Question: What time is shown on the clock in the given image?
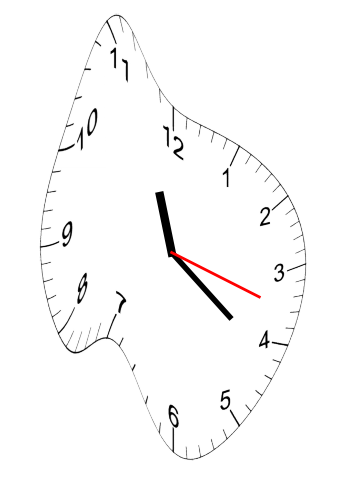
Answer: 11:21:18